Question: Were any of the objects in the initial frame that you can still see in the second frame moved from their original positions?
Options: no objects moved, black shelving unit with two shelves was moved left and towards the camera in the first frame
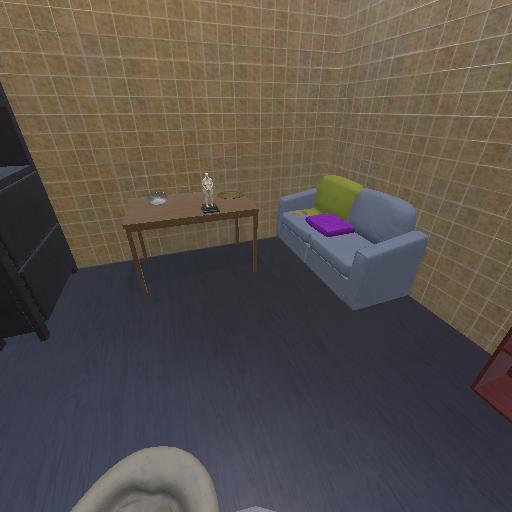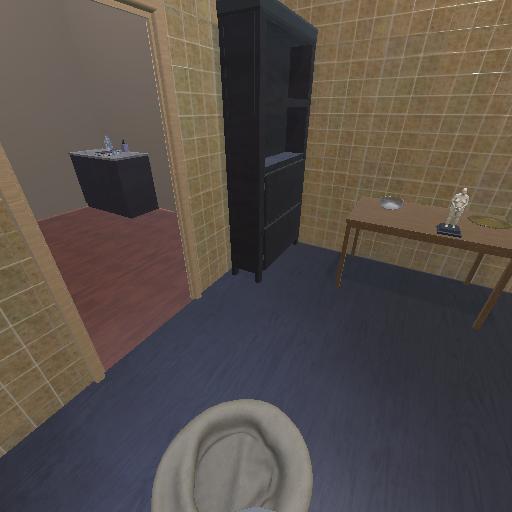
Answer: no objects moved